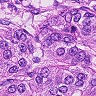
Metastatic tissue present: yes